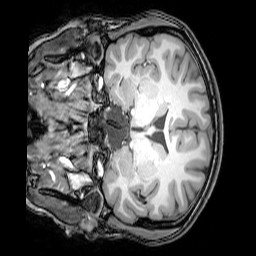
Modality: T1w
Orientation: coronal
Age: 25
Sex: female
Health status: healthy
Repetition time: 0.081 s
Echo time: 0.037 s